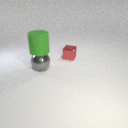
small red metal cube to the right of large gray metal sphere